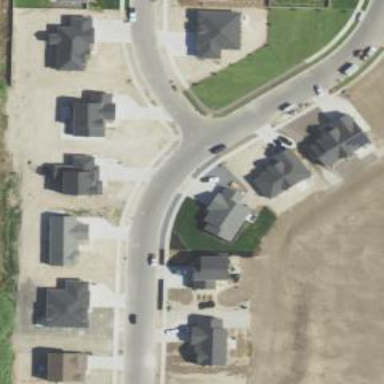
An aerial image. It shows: Residential road with separate sidewalk.